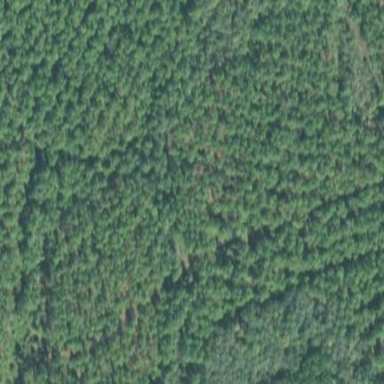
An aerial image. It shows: Forest area dominated by needle-leaved trees.